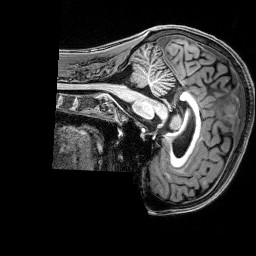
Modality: T1w
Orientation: sagittal
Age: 19
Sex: male
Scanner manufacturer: siemens
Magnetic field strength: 3 T
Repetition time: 2.8 s
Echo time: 0.00212 s